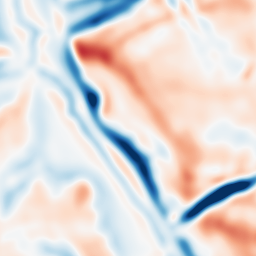
Category: multiscale
Decomposition family: dog
Decomposition parameters: sigma_low: 5
sigma_high: 5
Upsampling method: bicubic
Upsampling parameters: scale: 4
Upsampling scale: 4